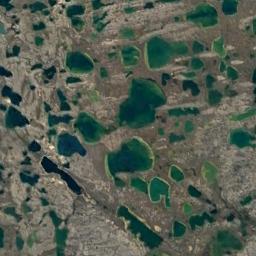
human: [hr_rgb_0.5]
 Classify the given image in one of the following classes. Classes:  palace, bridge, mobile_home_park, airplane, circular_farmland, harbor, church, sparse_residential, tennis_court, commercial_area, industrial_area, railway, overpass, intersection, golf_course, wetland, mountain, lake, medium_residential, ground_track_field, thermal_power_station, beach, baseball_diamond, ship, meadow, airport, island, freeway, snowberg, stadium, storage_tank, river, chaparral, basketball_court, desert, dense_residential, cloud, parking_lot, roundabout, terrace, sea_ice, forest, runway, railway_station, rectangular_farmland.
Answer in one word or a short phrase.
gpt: wetland